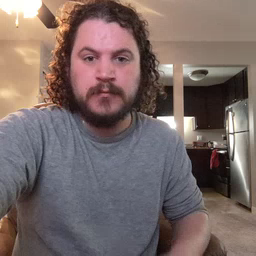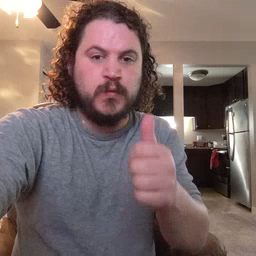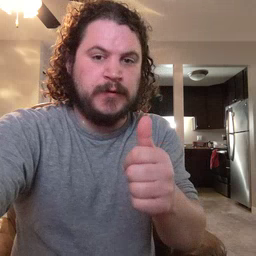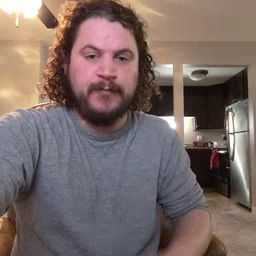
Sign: yourself